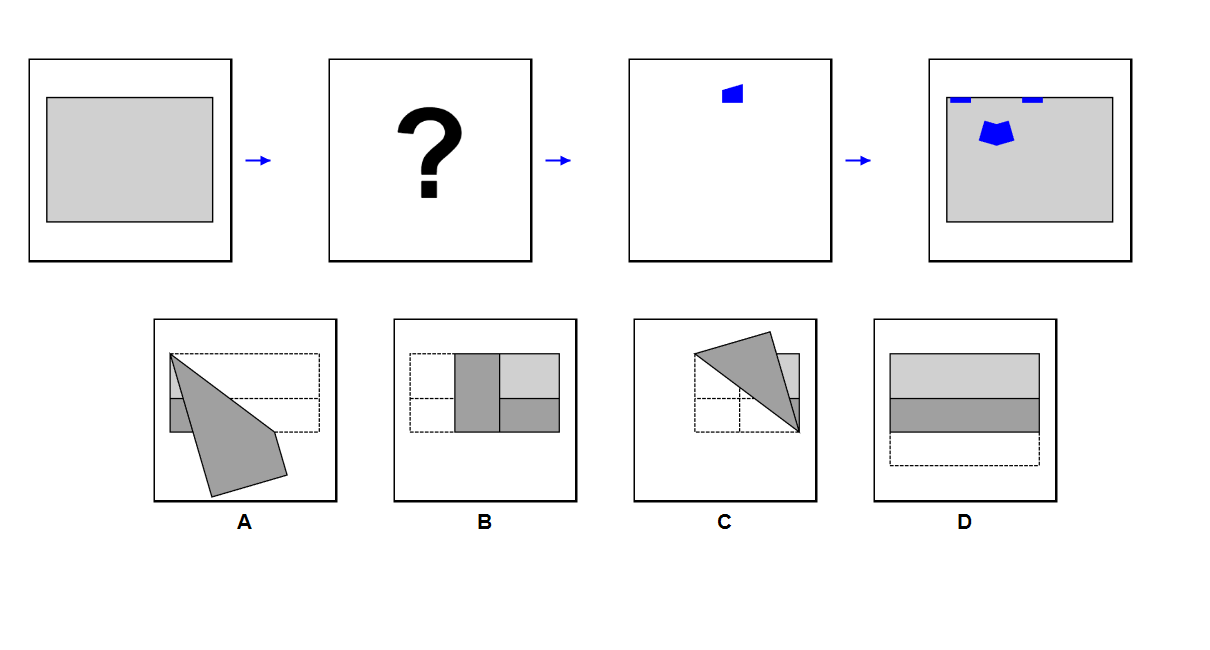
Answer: A